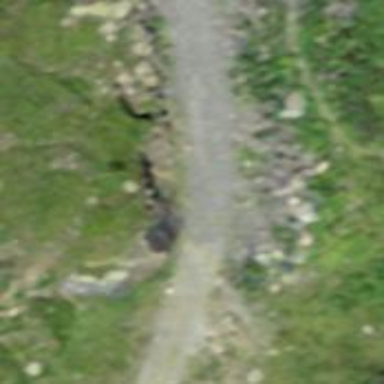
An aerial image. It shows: Path.